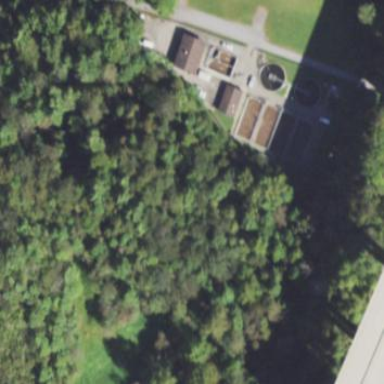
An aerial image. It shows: Wastewater plant.